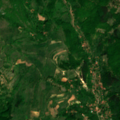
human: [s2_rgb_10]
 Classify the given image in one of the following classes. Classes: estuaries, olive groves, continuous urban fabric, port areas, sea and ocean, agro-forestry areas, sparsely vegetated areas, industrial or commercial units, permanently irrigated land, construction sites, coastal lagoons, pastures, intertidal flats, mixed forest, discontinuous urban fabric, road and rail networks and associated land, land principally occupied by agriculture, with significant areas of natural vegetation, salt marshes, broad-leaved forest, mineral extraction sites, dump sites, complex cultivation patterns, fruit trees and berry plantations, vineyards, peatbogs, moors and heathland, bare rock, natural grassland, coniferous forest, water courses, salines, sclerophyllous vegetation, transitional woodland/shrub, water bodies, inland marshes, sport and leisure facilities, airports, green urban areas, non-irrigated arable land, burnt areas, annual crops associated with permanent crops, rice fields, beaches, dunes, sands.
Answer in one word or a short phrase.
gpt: complex cultivation patterns, land principally occupied by agriculture, with significant areas of natural vegetation, transitional woodland/shrub